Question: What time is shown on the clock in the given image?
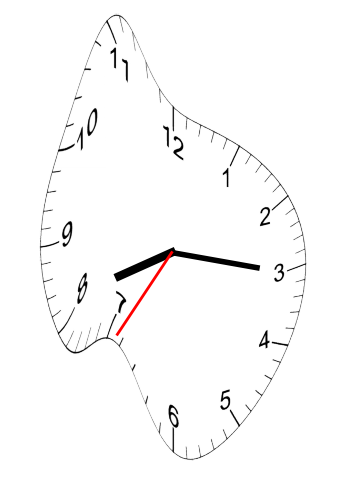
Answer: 08:15:35